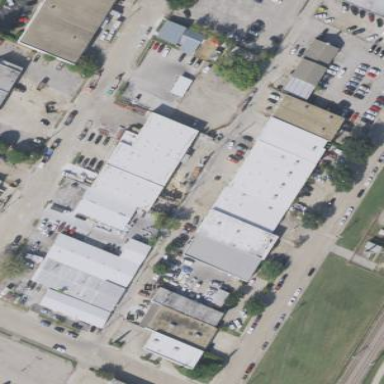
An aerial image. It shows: Commercial building.